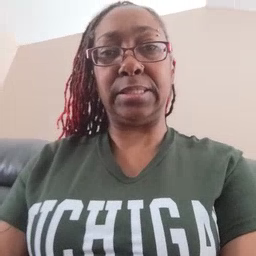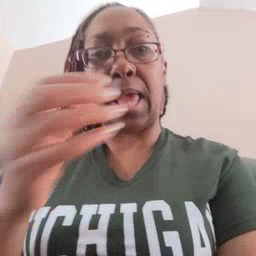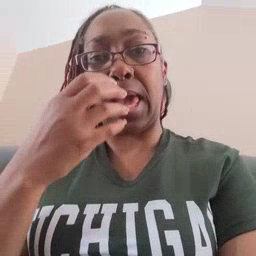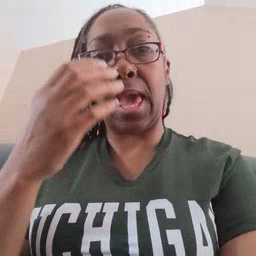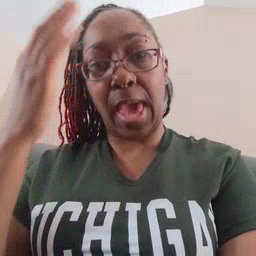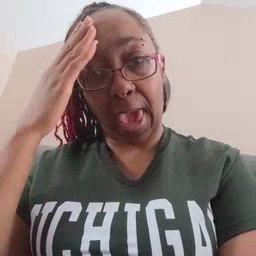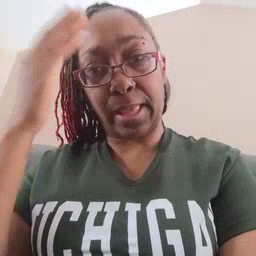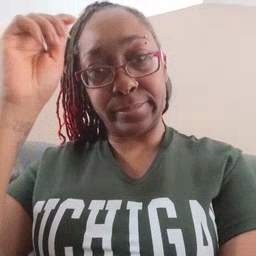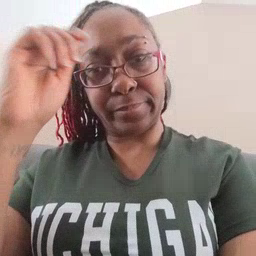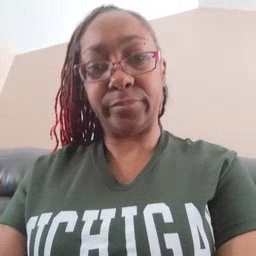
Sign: hat